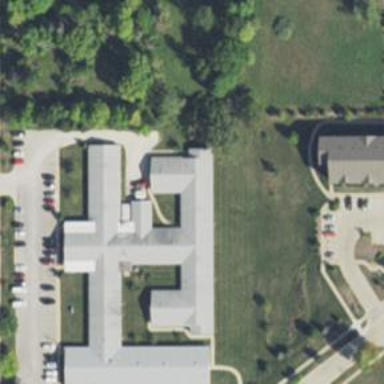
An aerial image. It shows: Hospital building.